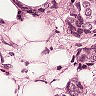
Metastatic tissue present: yes